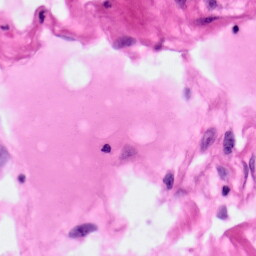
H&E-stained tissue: Pancreatic